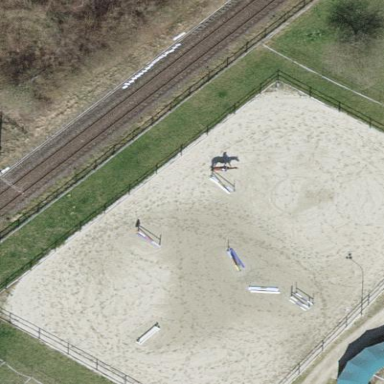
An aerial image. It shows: Sand pitch for equestrian sport activities.